Field crop: tomato
Growth stage: 1
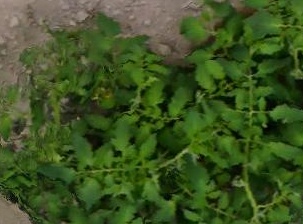
Species: tomato